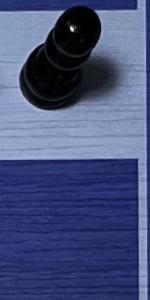
Label: Empty